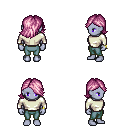
a pixel art fantasy rpg character, female body template, dark elf, purple skin, white long-sleeve shirt, teal pants, pink swoop hairstyle, bracelets, four views (front, back, left, right), 2x2 character sprite sheet, small pixel art, hard edges, no anti-aliasing